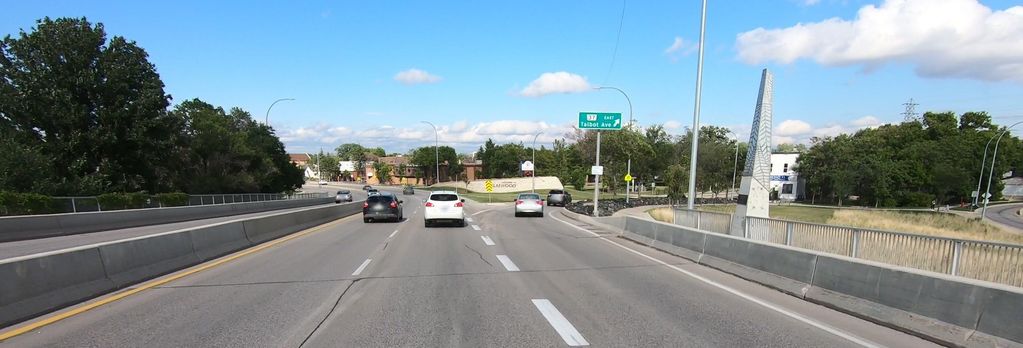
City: winnipeg